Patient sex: M
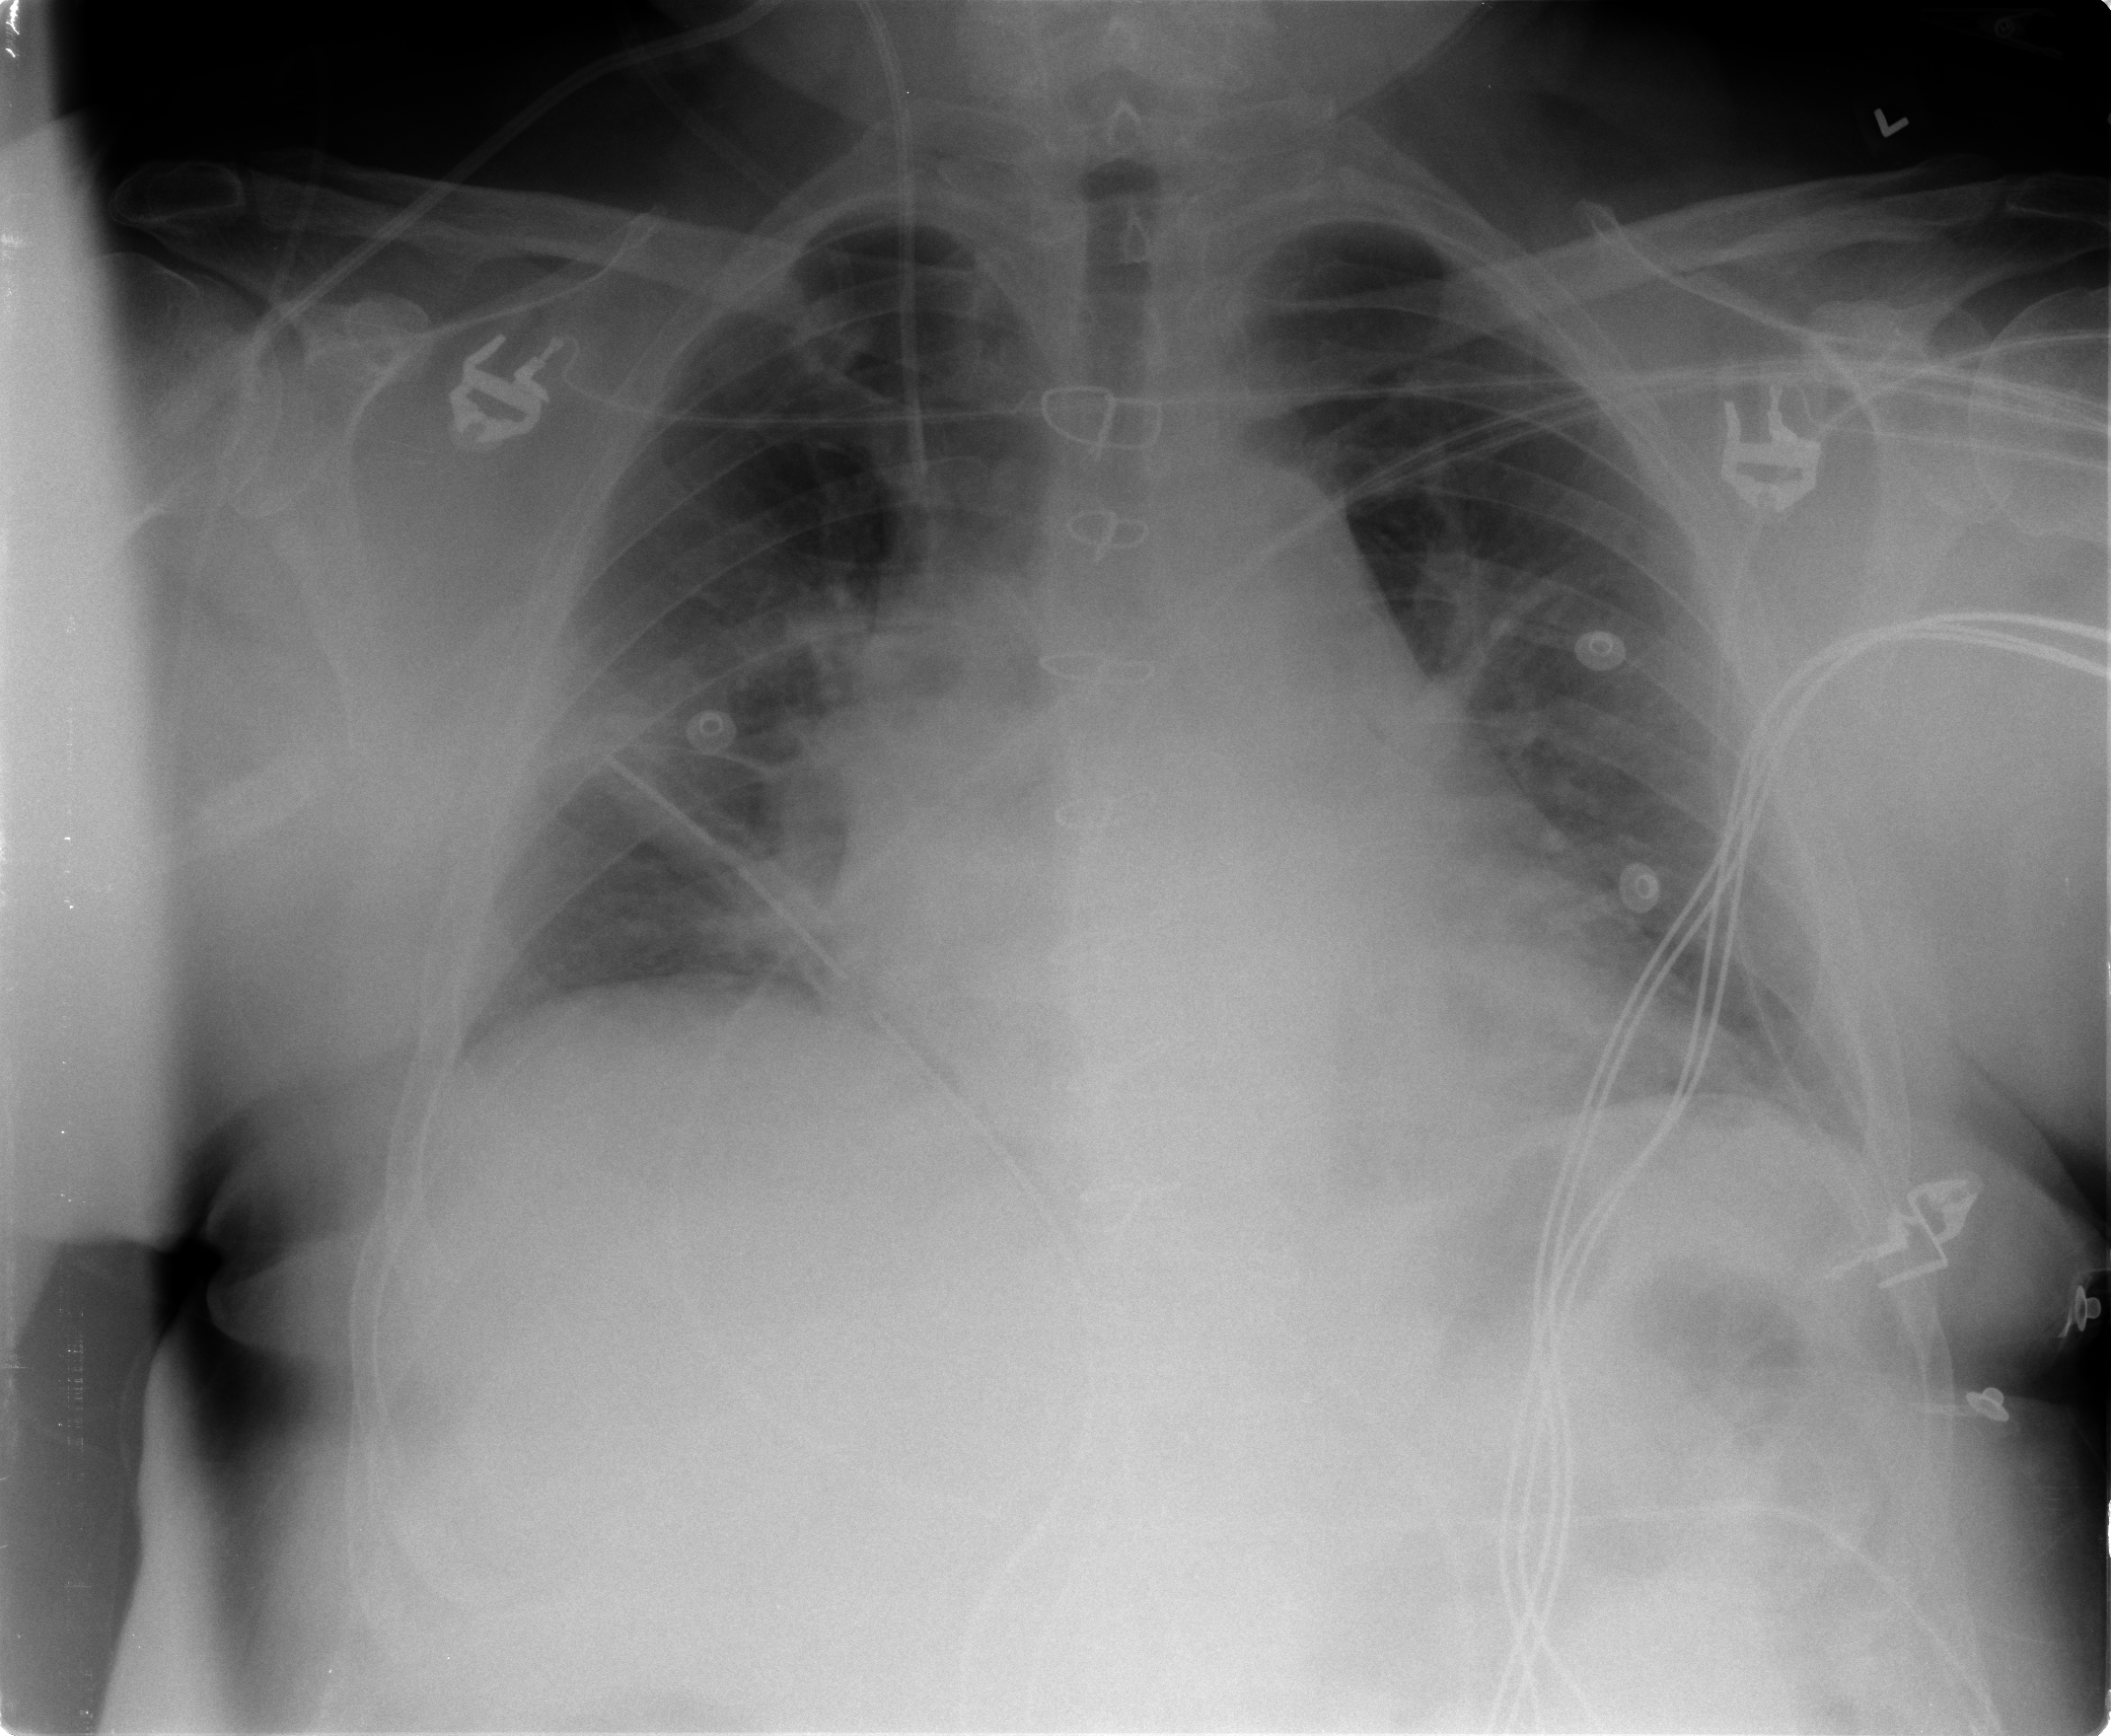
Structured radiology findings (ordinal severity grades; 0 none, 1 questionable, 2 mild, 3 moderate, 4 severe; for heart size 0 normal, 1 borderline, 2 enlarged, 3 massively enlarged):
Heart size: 2
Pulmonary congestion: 2
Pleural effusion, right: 0
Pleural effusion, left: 2
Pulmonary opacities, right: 2
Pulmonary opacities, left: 1
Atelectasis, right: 2
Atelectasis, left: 2